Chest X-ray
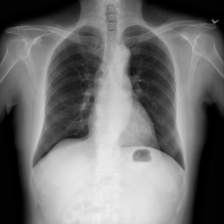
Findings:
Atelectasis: negative
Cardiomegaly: negative
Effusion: negative
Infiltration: negative
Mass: negative
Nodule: negative
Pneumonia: negative
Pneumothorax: negative
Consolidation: negative
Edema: negative
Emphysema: negative
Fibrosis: negative
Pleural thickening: negative
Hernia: negative